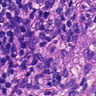
Metastatic tissue present: yes